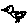
Label: bird